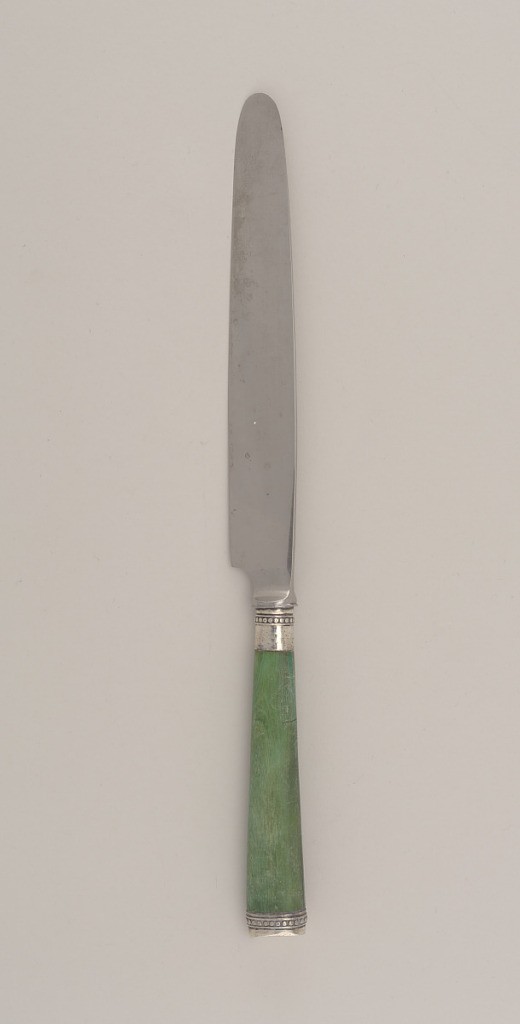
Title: Dinner Knife with Green-Stained Ivory Handle
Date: late 18th century
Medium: green-stained ivory, steel, silver
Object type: knife
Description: Part of a set of knives and forks (1959-56-1-a/f). Knife (b): tapering, green-stained ivory handle with beaded silver cap terminal and ferrule and steel blade.